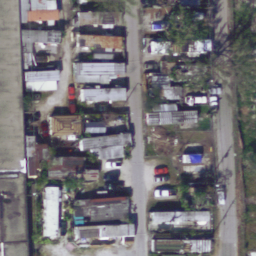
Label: mobilehomepark